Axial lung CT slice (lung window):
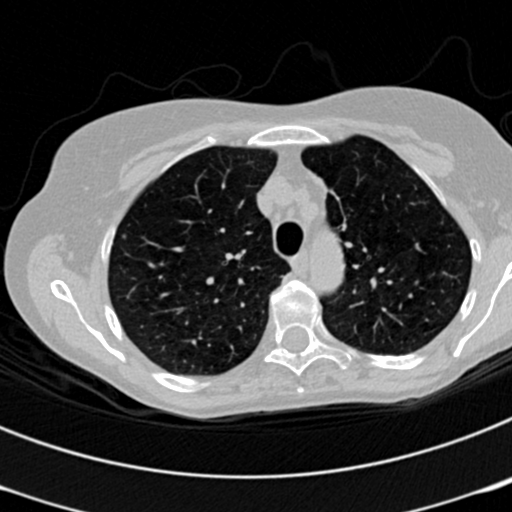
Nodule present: yes
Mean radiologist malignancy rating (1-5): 2